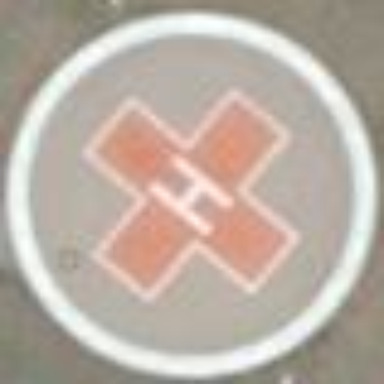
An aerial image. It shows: Image showing helipad at airport.